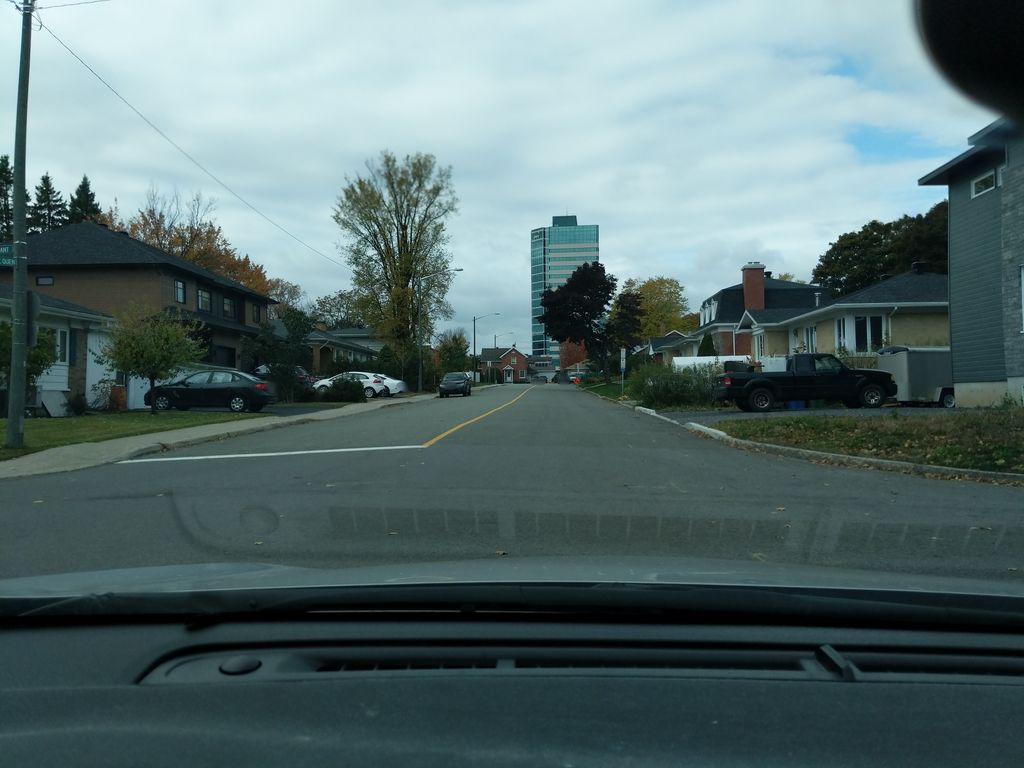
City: quebec_city